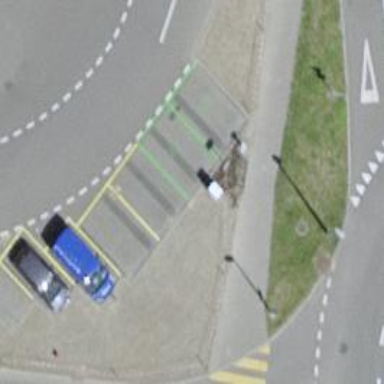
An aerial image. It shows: Charging station.